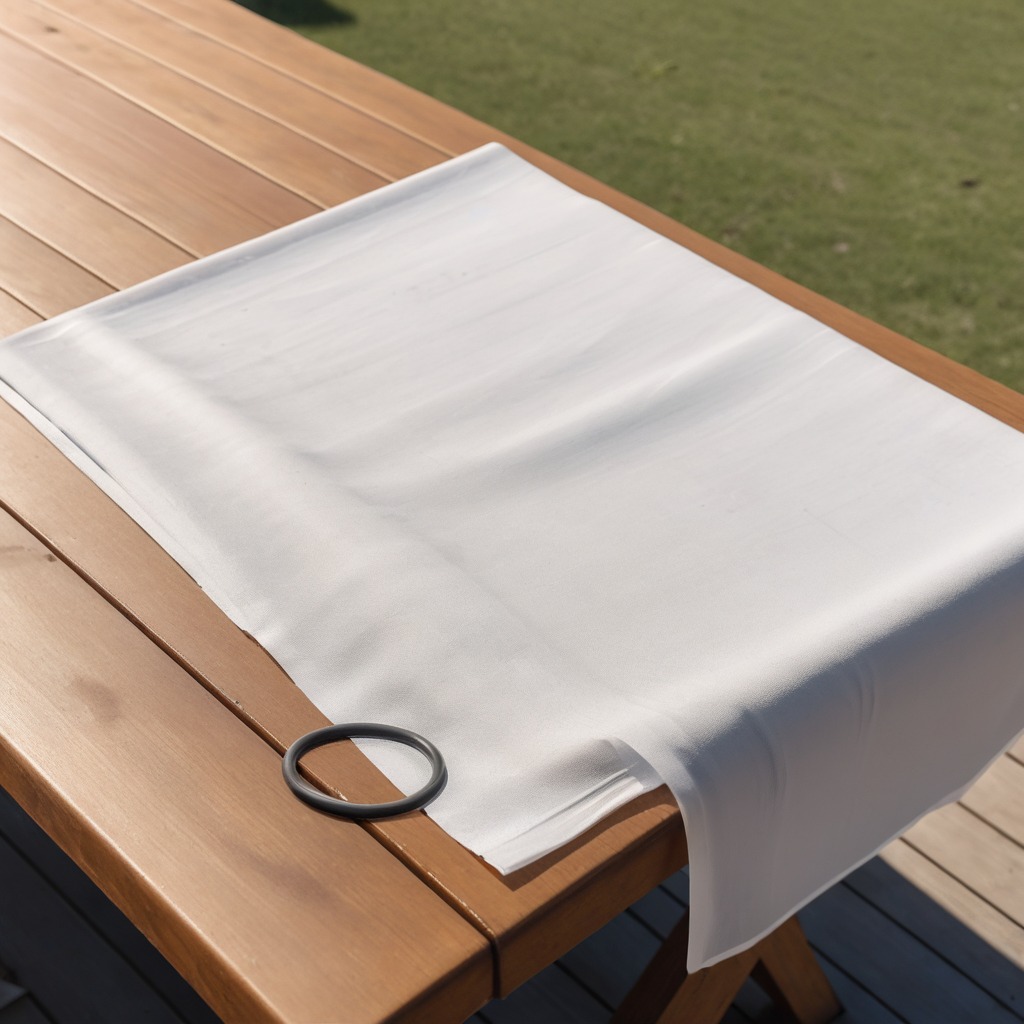
A rubber O-ring lies on a wooden table in an outdoor workshop during daytime bright natural light soft shadows worn but beneath the cloth.